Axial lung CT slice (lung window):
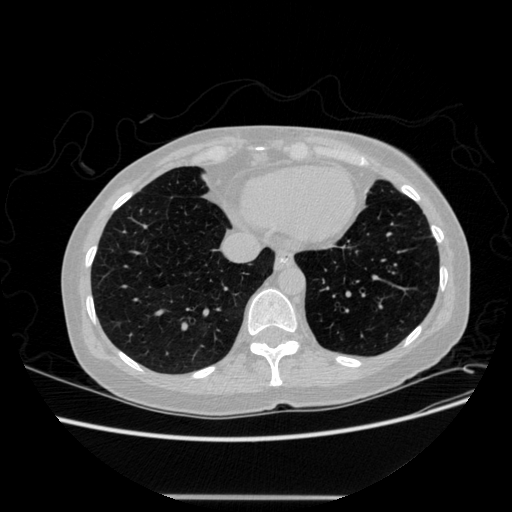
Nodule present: no